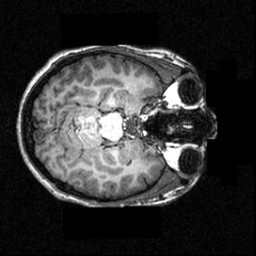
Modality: T1w
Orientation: axial
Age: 19
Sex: female
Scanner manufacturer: siemens
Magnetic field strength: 3.951 T
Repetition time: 1.5 s
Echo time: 0.00335 s